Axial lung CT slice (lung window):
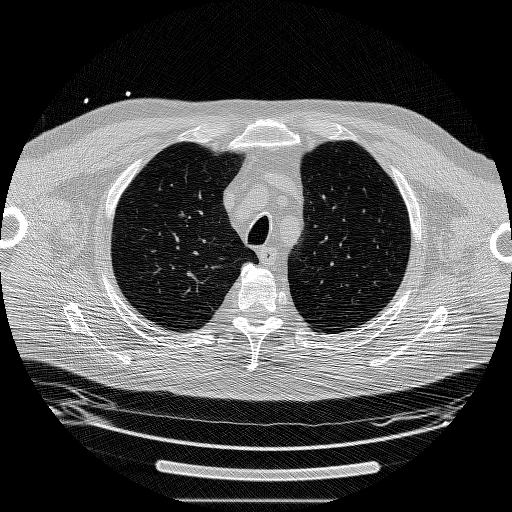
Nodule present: no